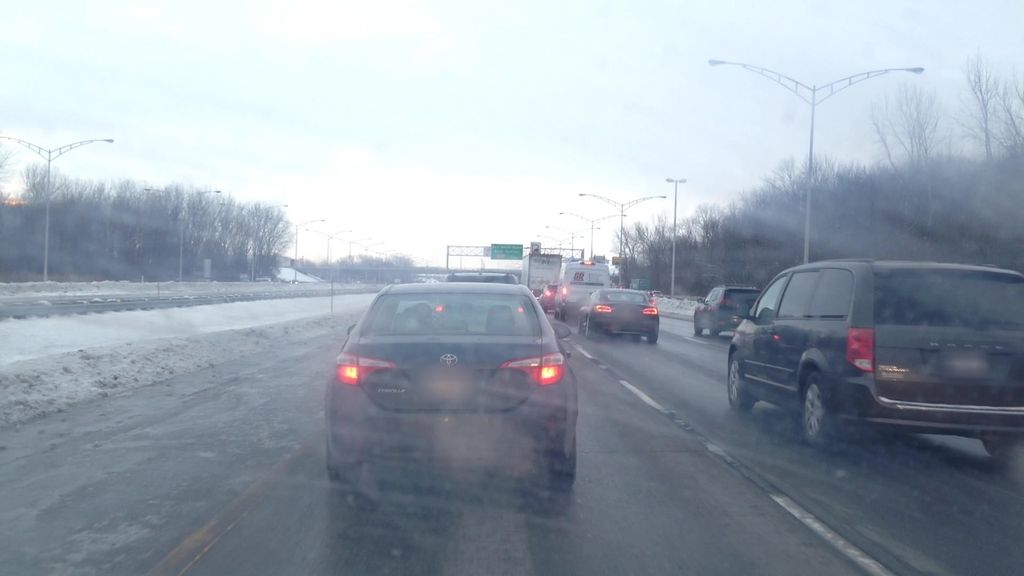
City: montreal